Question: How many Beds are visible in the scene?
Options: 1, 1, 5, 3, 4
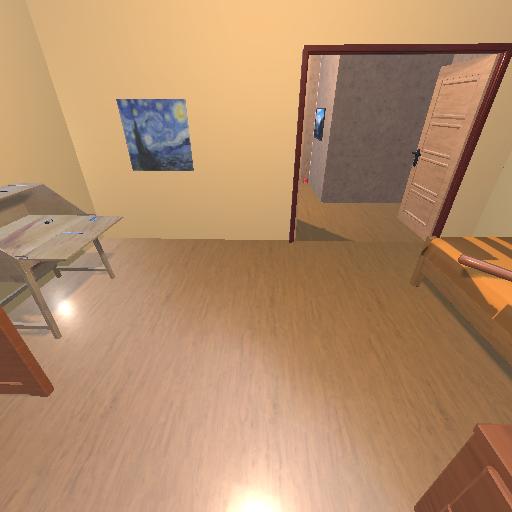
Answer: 1